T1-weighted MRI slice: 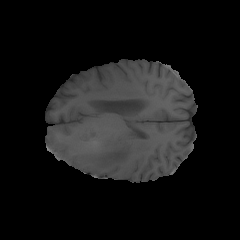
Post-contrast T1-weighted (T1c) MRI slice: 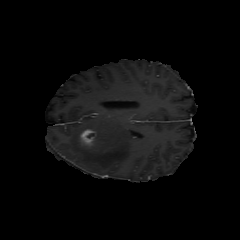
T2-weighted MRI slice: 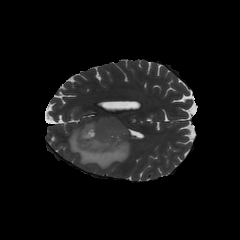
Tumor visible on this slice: yes